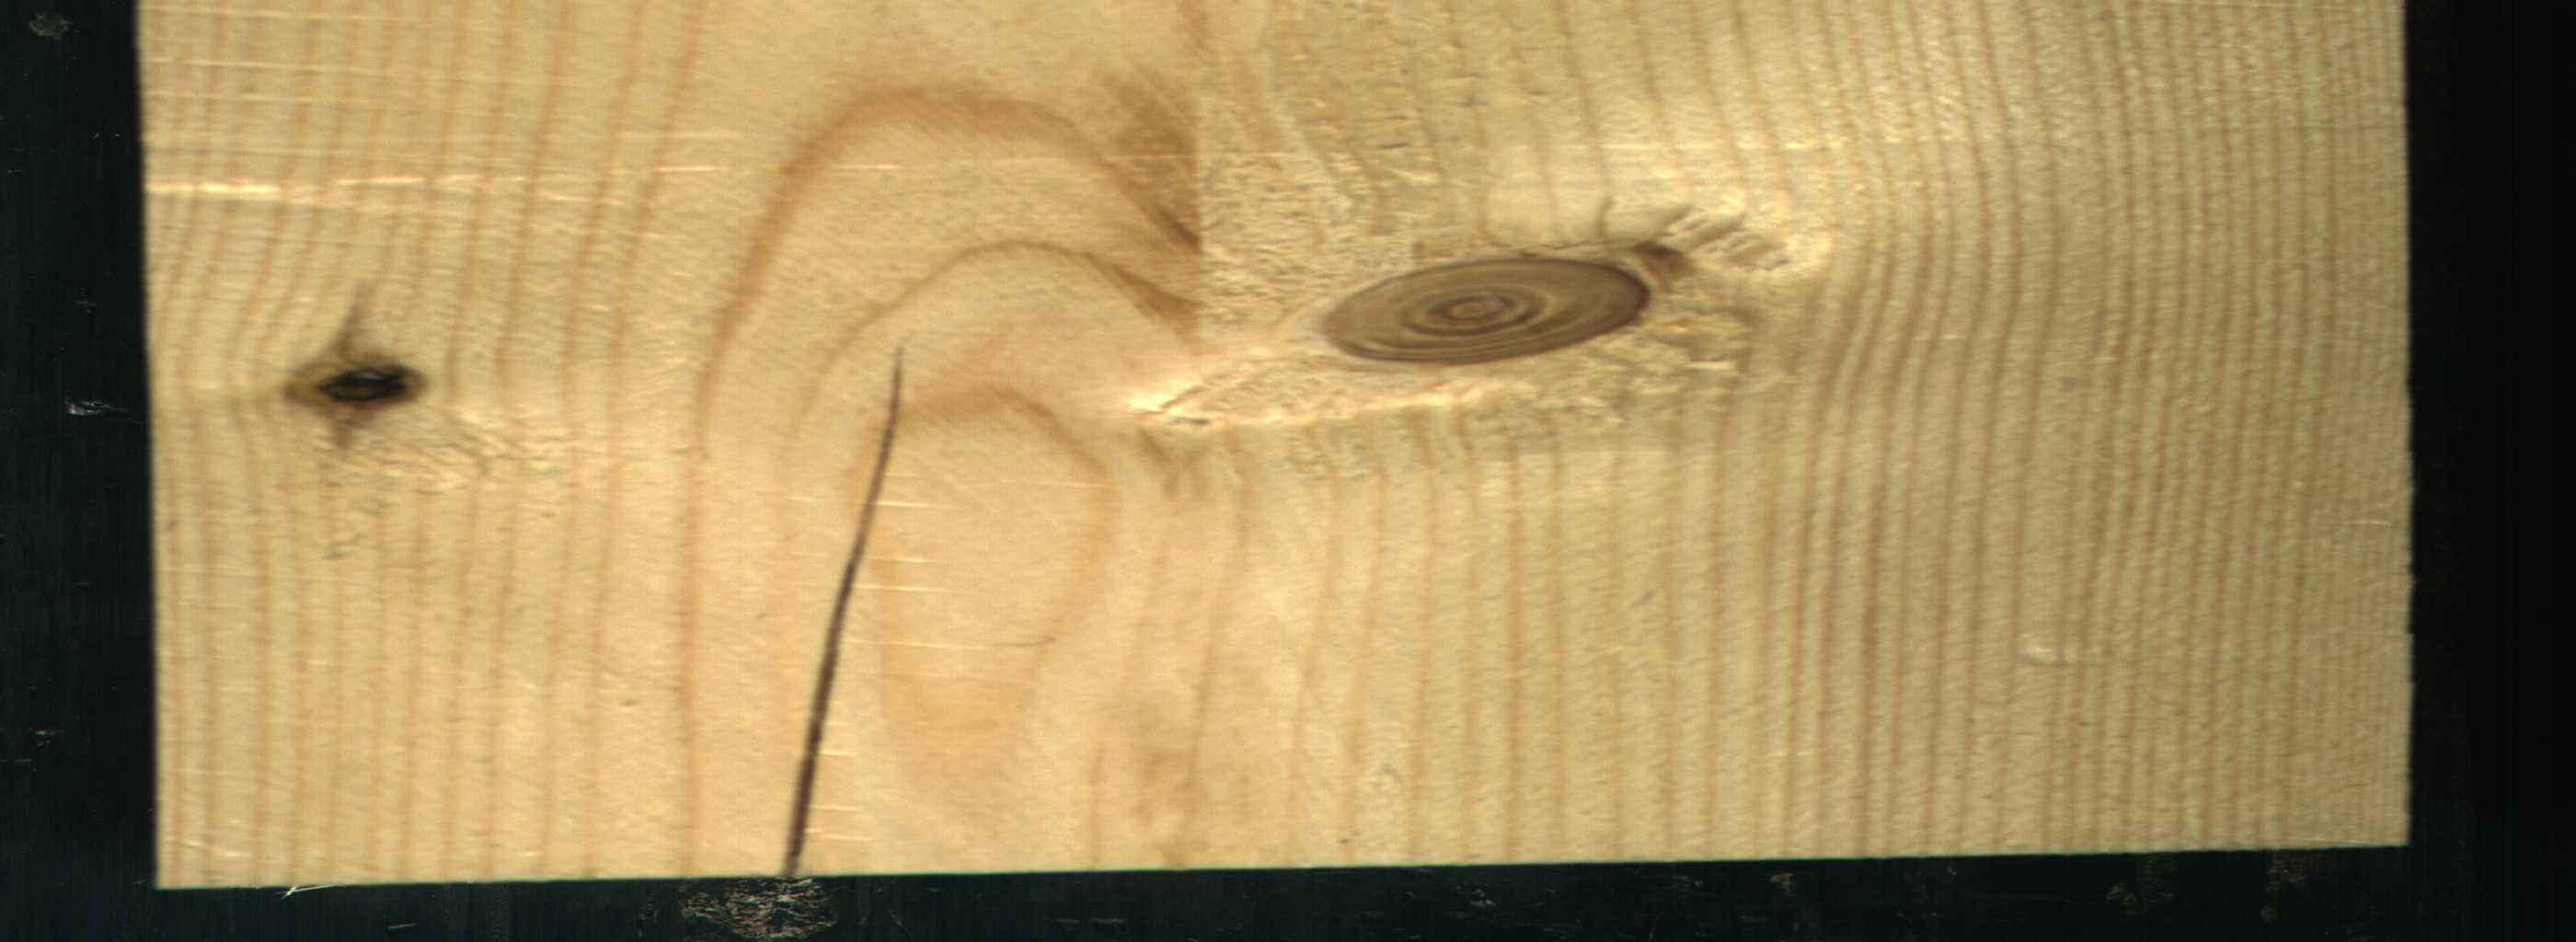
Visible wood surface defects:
resin
Dead_Knot
Live_Knot